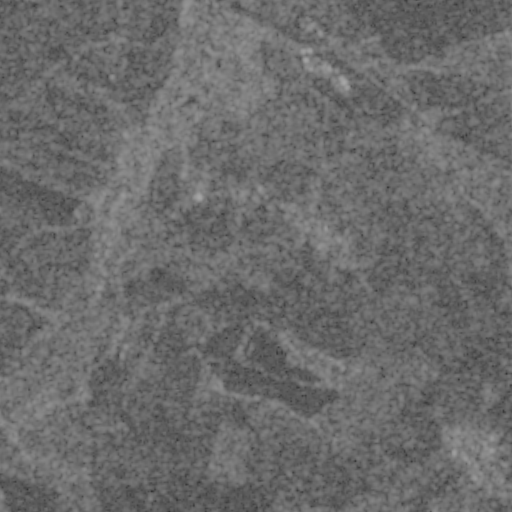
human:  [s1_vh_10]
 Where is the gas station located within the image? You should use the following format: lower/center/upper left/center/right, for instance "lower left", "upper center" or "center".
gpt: The gas station is located in the upper center of the image.
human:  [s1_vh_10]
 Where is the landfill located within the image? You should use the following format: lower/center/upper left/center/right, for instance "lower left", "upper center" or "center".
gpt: The landfill is located in the lower right of the image.
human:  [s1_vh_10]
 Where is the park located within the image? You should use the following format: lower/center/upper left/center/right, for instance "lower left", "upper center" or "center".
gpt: The park is located in the lower right of the image.
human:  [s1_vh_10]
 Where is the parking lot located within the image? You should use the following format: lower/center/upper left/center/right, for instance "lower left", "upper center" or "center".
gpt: The parking lot is located in the upper right of the image.
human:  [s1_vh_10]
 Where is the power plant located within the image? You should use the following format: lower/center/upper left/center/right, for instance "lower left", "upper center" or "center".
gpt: There is no power plant in the image.

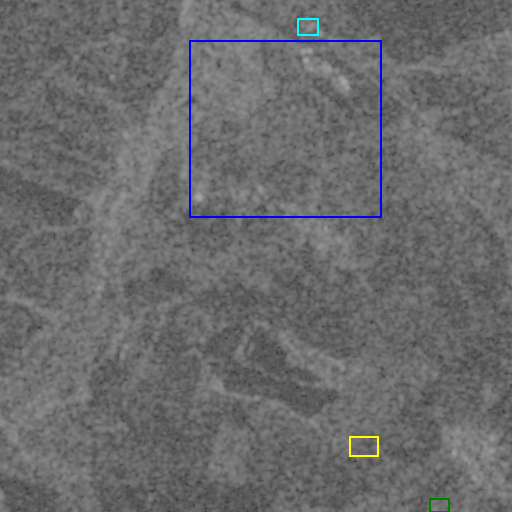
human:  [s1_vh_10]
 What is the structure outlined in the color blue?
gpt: The structure outlined in blue is a crop field.
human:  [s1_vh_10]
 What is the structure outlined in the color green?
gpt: The structure outlined in green is a landfill.
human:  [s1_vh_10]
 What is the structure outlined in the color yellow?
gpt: The structure outlined in yellow is a park.
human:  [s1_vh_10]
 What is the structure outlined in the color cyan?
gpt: The structure outlined in cyan is a parking lot.
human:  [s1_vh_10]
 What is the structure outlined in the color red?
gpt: There is no red outline.